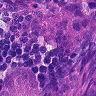
Metastatic tissue present: yes